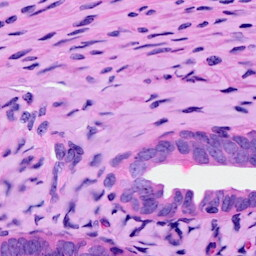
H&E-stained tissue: Ovarian